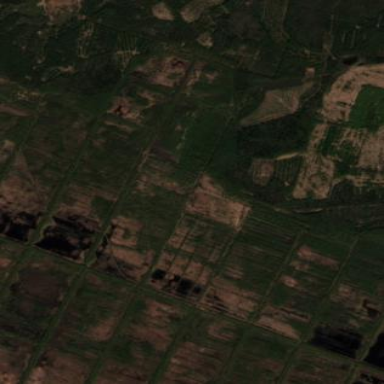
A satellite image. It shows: Peat cutting quarry area.